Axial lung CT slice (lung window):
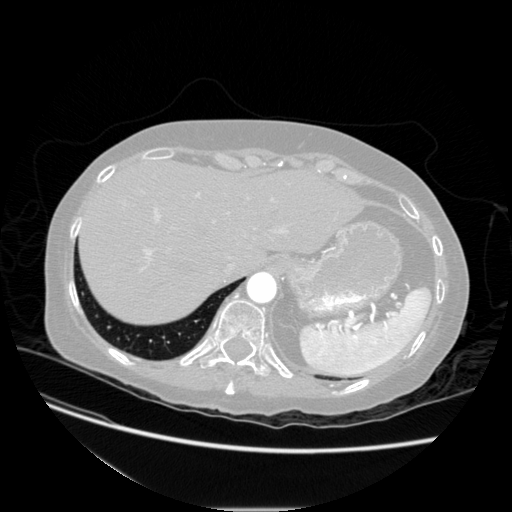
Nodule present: no